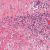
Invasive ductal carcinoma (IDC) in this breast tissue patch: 1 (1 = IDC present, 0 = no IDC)